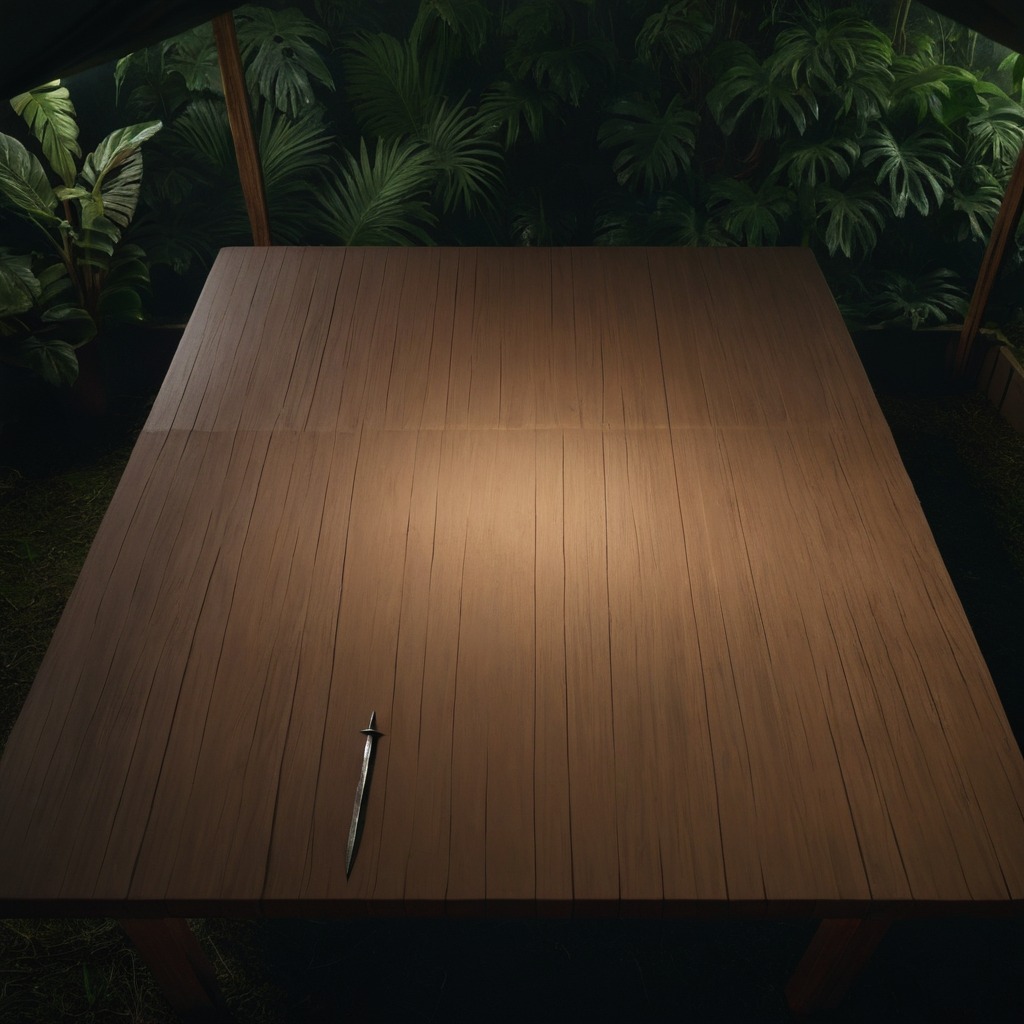
An iron nail lies on a wooden table inside a jungle field workshop tent at night.